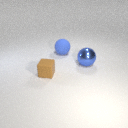
large blue rubber sphere behind large blue metal sphere